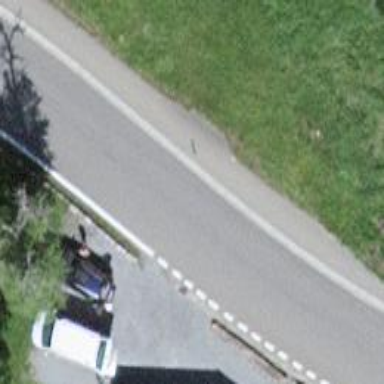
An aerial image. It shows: Bus stop with designated public transport stop position.